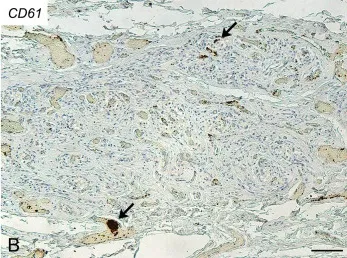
Immunohistochemitries for CD61 Scale bars: 100 microm.
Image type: pathology (immunostaining)